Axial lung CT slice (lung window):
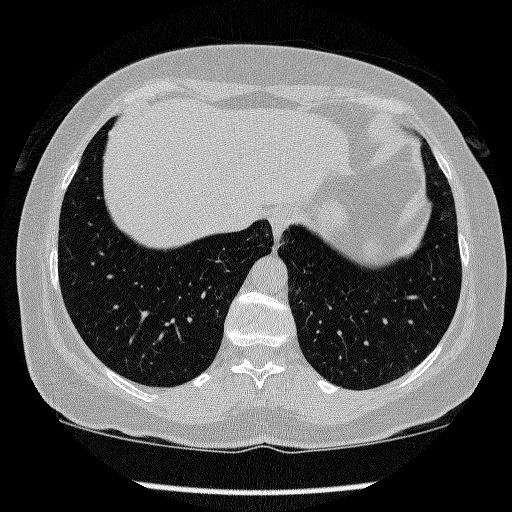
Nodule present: no